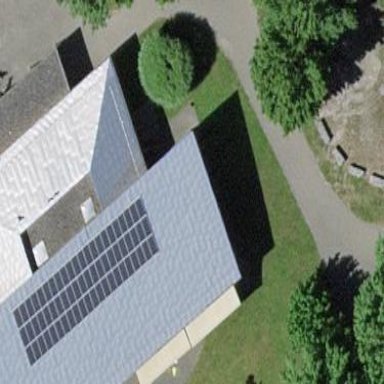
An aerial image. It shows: Kindergarten building.